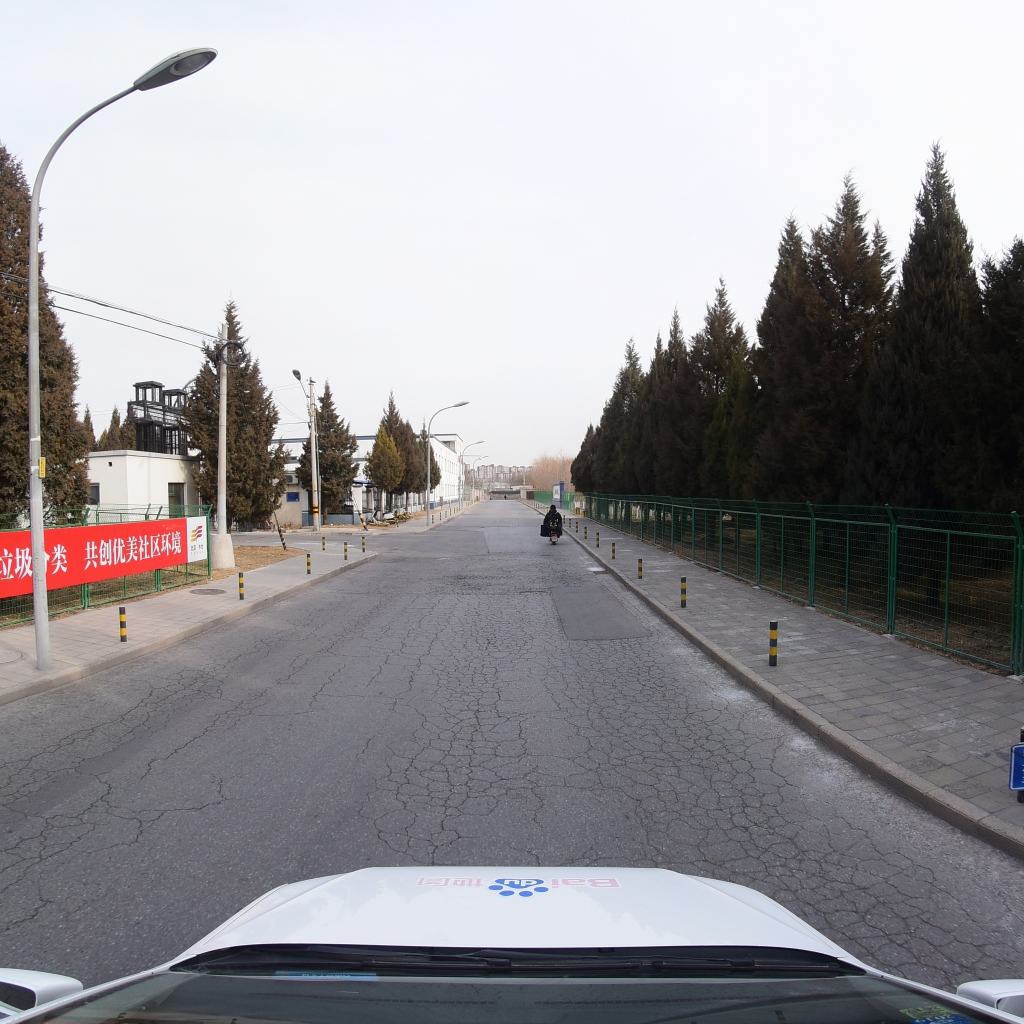
Region: Fengtai
Road damage annotations: alligator crack, manhole cover